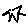
Label: star